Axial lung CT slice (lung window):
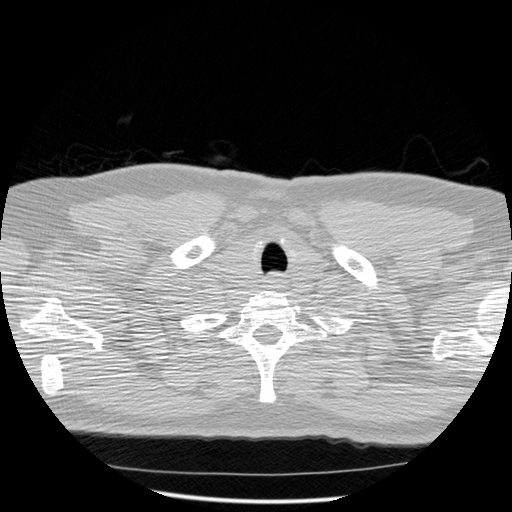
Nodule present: no